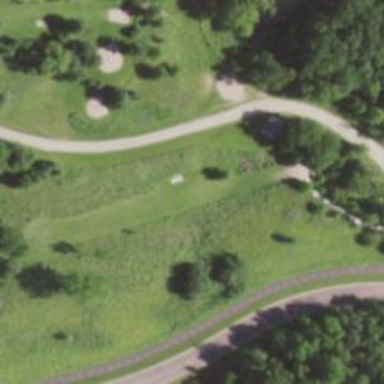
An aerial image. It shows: Fairway for disc golf.